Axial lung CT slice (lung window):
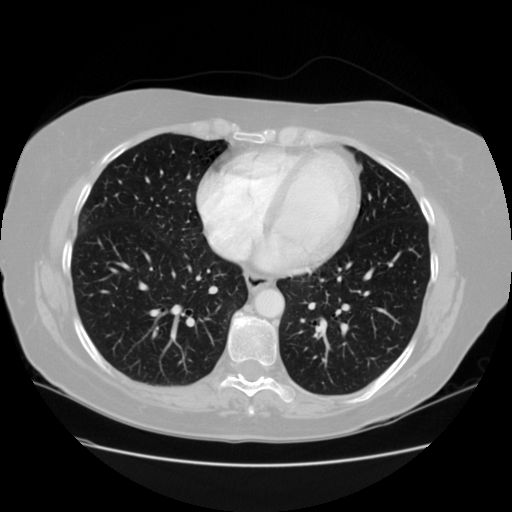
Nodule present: no